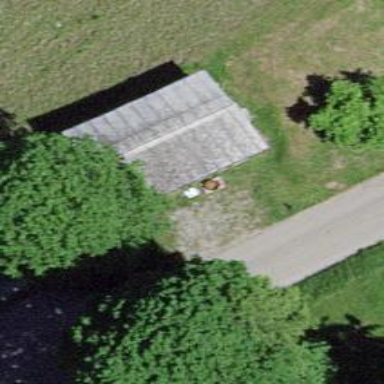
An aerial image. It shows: Garage.